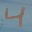
Label: 4